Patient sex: F
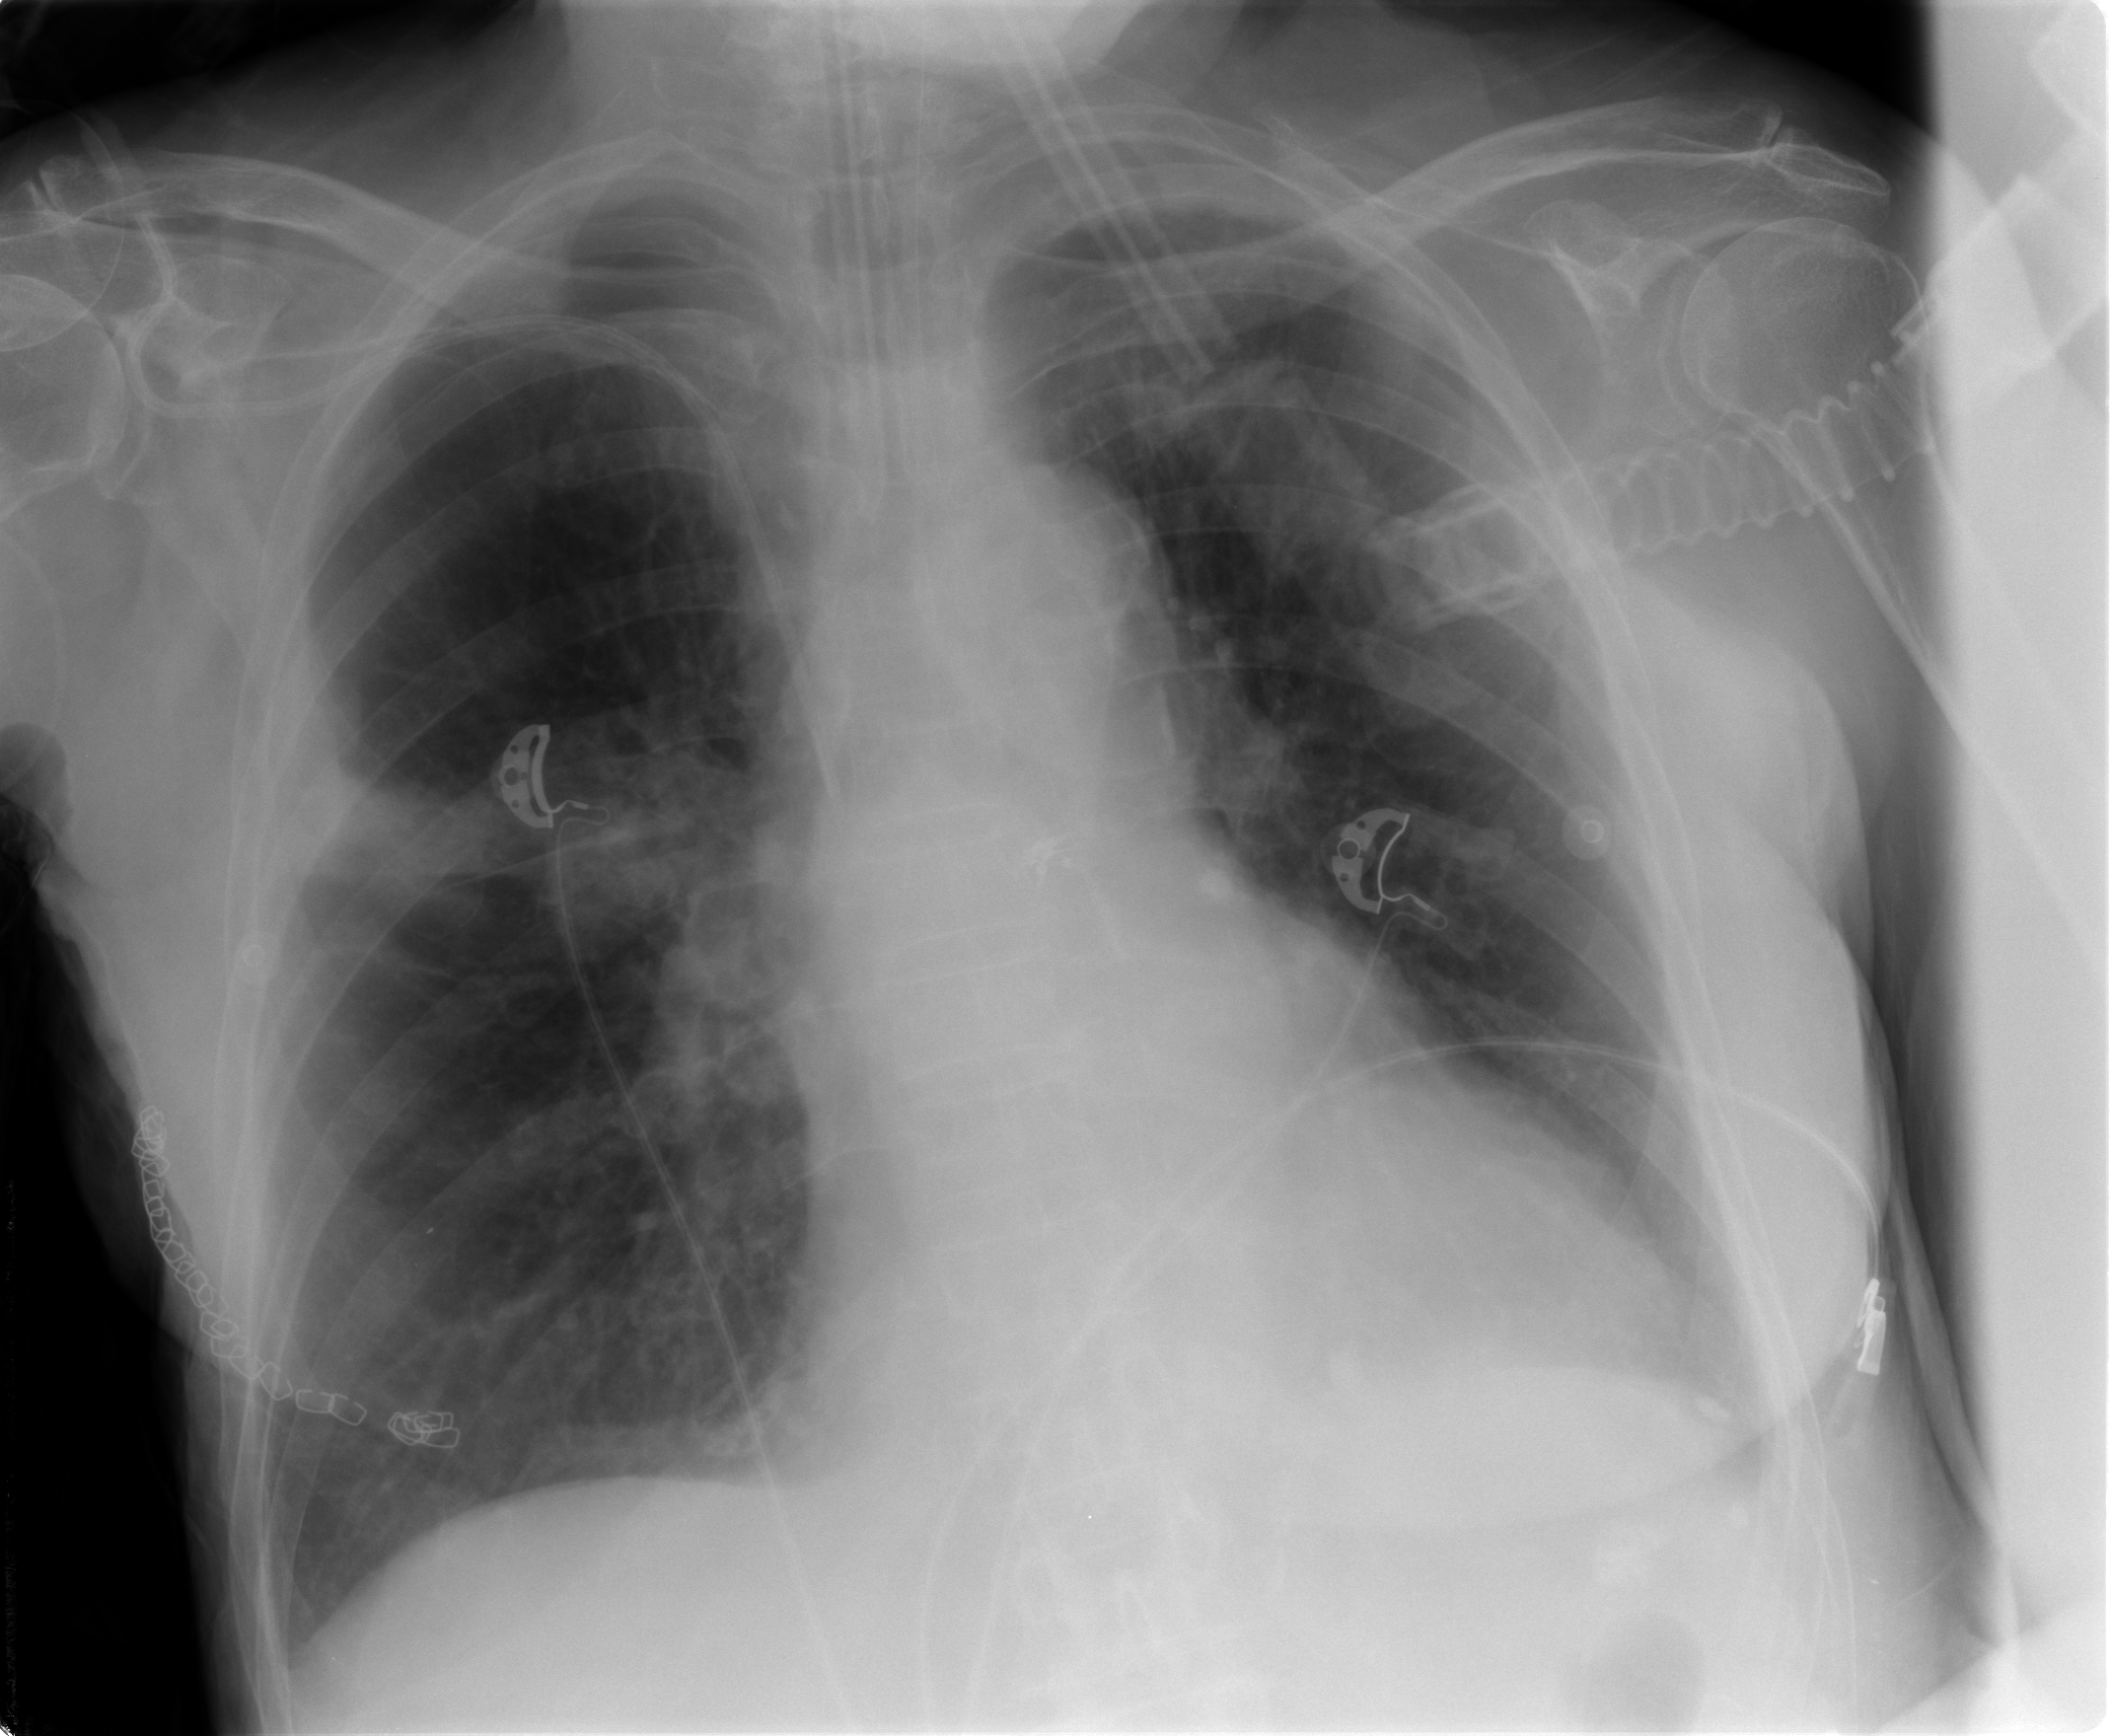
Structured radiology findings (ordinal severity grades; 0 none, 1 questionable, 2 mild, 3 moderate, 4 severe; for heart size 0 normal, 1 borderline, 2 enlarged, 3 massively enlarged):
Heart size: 2
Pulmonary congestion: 2
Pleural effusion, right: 2
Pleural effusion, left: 2
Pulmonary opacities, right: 2
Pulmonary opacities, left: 0
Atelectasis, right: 2
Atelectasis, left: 2